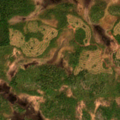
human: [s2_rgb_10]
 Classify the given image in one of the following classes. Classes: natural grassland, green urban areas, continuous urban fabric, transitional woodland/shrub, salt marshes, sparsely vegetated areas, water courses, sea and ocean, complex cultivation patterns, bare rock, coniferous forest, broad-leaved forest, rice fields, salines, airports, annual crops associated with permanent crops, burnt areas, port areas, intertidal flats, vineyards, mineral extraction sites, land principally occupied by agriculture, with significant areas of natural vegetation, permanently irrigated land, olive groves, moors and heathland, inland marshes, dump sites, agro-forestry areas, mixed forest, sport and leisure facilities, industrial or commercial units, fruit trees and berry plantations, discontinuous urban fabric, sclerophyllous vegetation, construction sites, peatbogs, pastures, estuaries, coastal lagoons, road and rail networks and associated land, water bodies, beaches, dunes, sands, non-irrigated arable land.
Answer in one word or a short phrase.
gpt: coniferous forest, transitional woodland/shrub